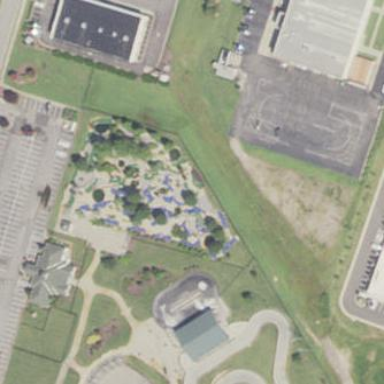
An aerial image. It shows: Miniature golf course.